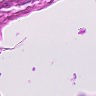
Metastatic tissue present: no